Question: I'm trying to create an SQL query that will return the names of non-captain players that have at least 2 fans.
My difficulty is that the fans are split into favourite teams and favourite players, so I have to count the players that are favourited as a team and individually.
Here is what i've come up with, but it doesn't return the correct records:
'''
select players.name
from players
-- join relevant relations
join teams
on teams.name = players.team
join favplayers
on players.name = favplayers.player
join favteams
on players.team = favteams.team
-- conditions
where players.team <> teams.captain
group by players.name
having (count(favplayers.player) + count(favteams.team)) > 1;
'''
Here is the relational model for reference:

Any ideas?
Output:
'''
NAME COUNT(DISTINCTFAVPLAYERS.FAN) COUNT(DISTINCTFAVTEAMS.FAN)
-------------------- ----------------------------- ---------------------------
Arthurs 3 1
Becker 1 1
Bryan 0 3
Greul 0 2
'''
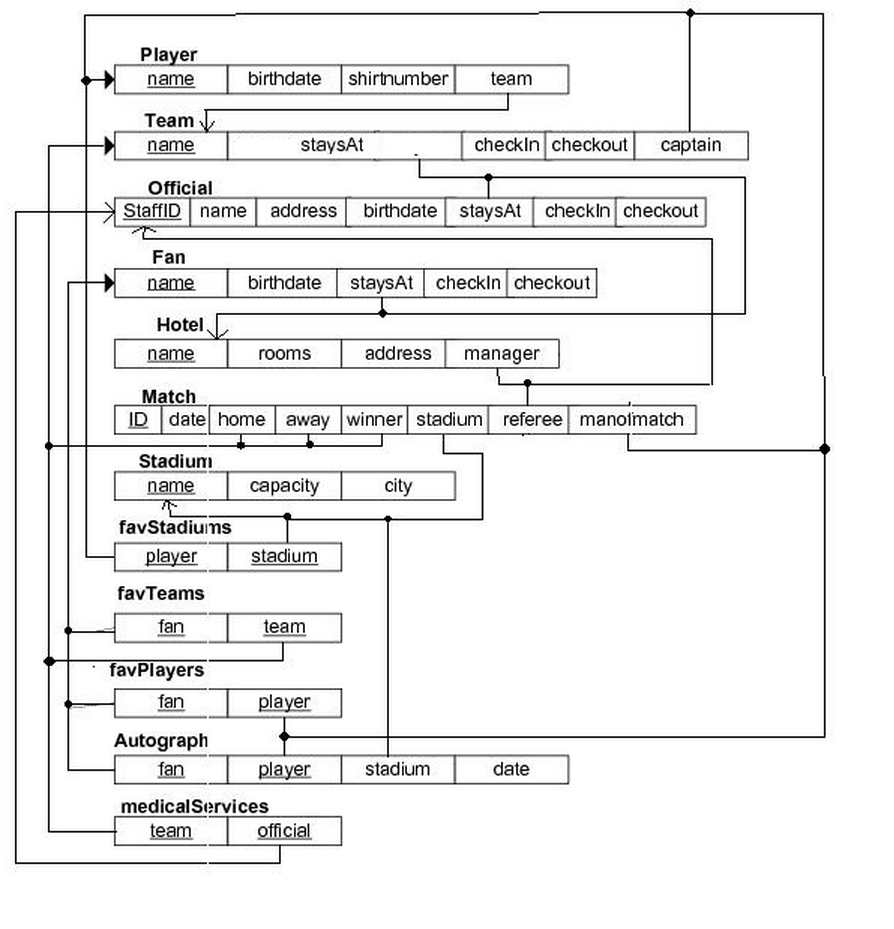
Answer: Since it's possible to have favourite players who are members of a team that is nobody's favourite (and vice versa), the joins to the "favourite" tables need to be outer joins. Also, the non-captain condition should be on the name of the player, not the name of the team:
'''
select players.name
from players
-- join relevant relations
join teams
on teams.name = players.team
left join favplayers
on players.name = favplayers.player
left join favteams
on players.team = favteams.team
-- conditions
where players.name <> teams.captain -- not players.team
group by players.name
having (count(favplayers.player) + count(favteams.team)) > 1;
'''
This should correctly return players that are "favourited" more than once, although if you wanted to include a count of the number of times a player was "favourited", the 'having' expression would overcount where there was more than one fan for both the player and the player's team - a better expression would be 'count(distinct favplayers.fan) + count(distinct favteams.fan)'. Note also that it would include players where a single fan had "favourited" both the player and their team.